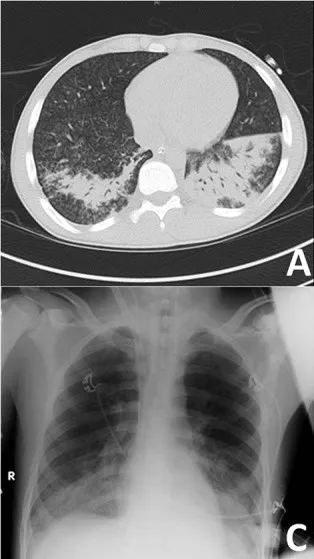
Imaging of most severe autoimmune lung disease on admission. Recruitment CT-scan for acute respiratory distress syndrome (ARDS) at FiO2 of 100% in deep analgo-sedation, as well as muscle relaxation with cis-atracurium at a PEEP-level of 5 cmH2O, and ,PIP at 15 cmH2O with tidal volumes at 6 ml/kg ideal body weight (IBW) in an expiratory hold after 3 min at this level.
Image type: radiology (ct)